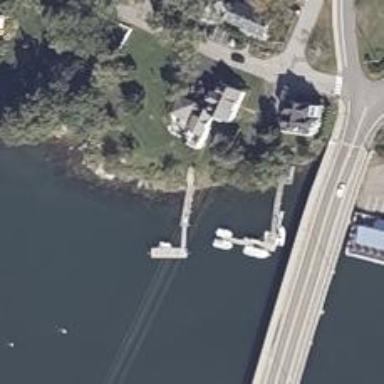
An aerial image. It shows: Man-made pier.